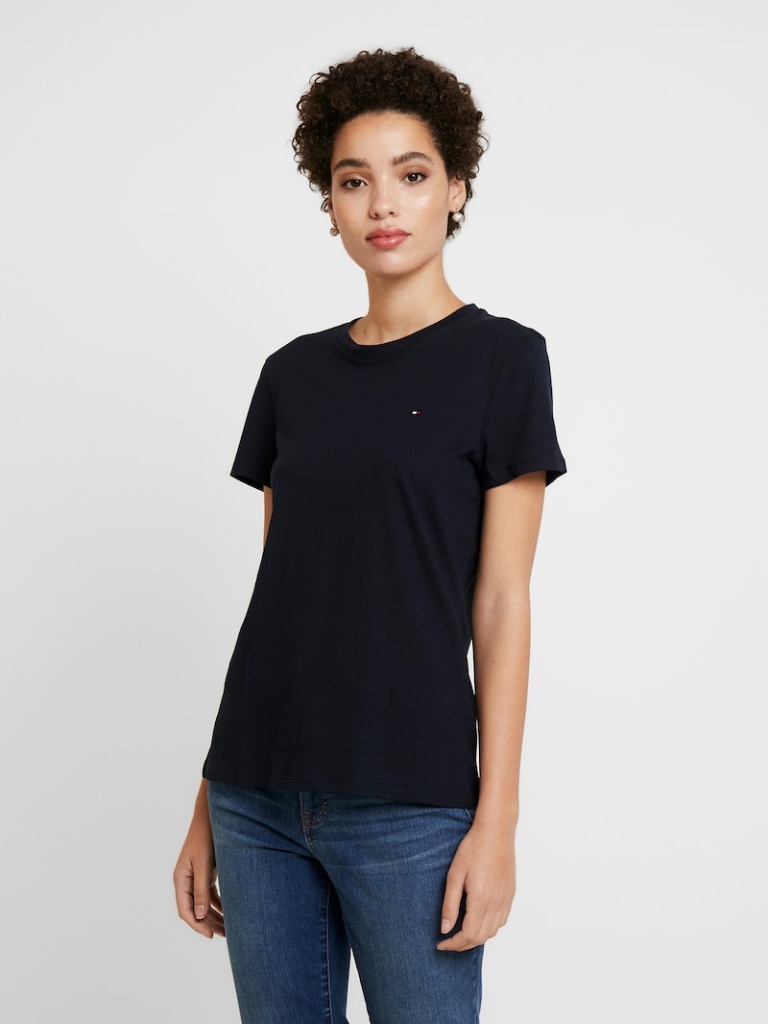
cotton relaxed short sleeve hip length Untucked crew t-shirt